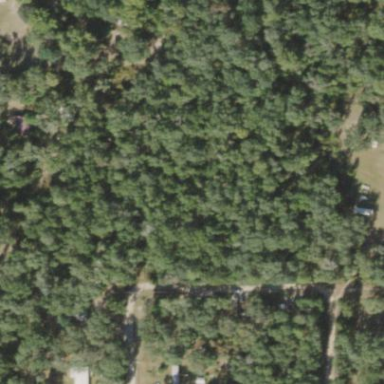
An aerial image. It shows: Mixed leaf woodland.